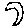
Label: moon